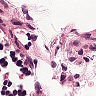
Metastatic tissue present: no